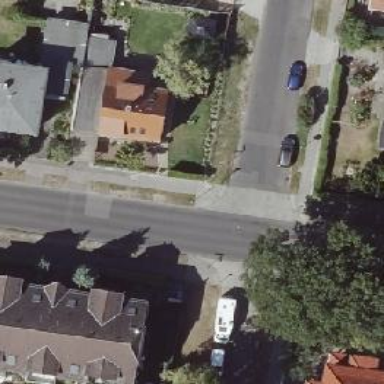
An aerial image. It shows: Tertiary road with asphalt surface. There are separate sidewalks on both sides and lane markings are present.